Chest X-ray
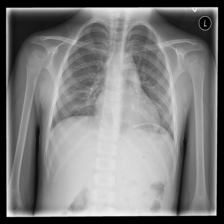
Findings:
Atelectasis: negative
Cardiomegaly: negative
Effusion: negative
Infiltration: negative
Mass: negative
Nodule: negative
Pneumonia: negative
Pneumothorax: negative
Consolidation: negative
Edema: negative
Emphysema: negative
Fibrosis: negative
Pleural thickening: negative
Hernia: negative